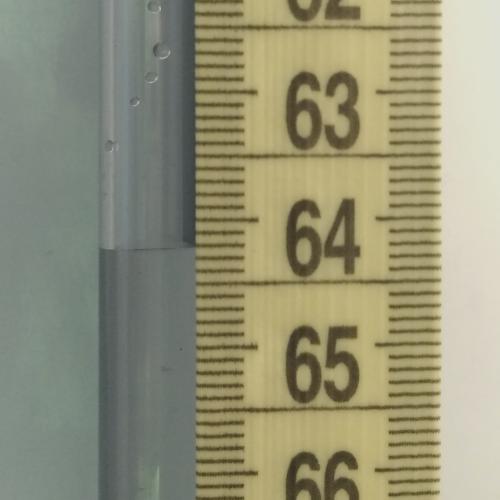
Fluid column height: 64.2 cm